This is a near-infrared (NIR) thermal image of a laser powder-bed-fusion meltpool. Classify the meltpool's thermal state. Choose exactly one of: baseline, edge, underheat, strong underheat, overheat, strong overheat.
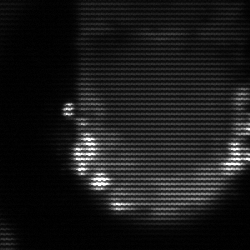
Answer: baseline